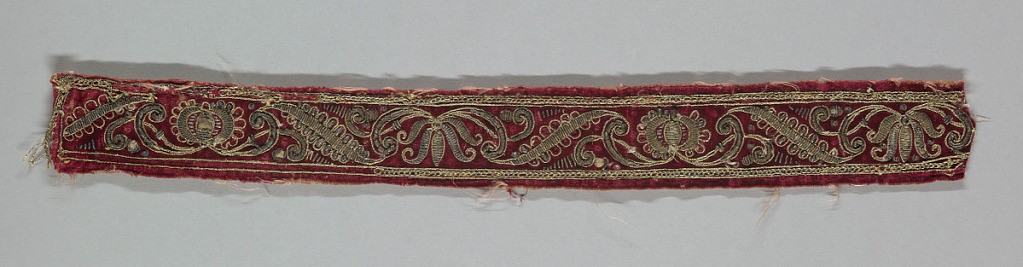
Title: Band
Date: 17th–18th century
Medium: silk, metal-wrapped threads Technique: embroidered on velvet
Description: Narrow red band embroidered with stylized floral forms.